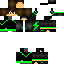
A male human skin with dark skin, wearing brown long hair dressed in a blue hoodie and black pants, featuring a closed mouth.